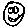
Label: smiley face